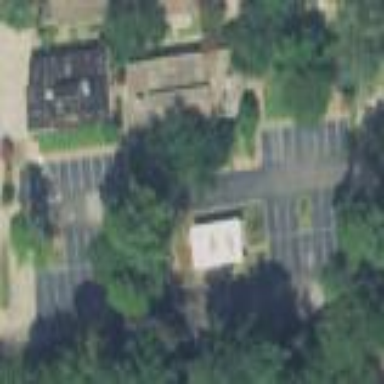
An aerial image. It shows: Parking area with asphalt surface.